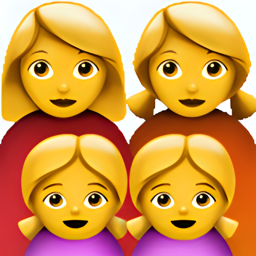
Name: family woman woman girl girl
Emoji: 👩‍👩‍👧
Group: People & Body
Sub-group: family